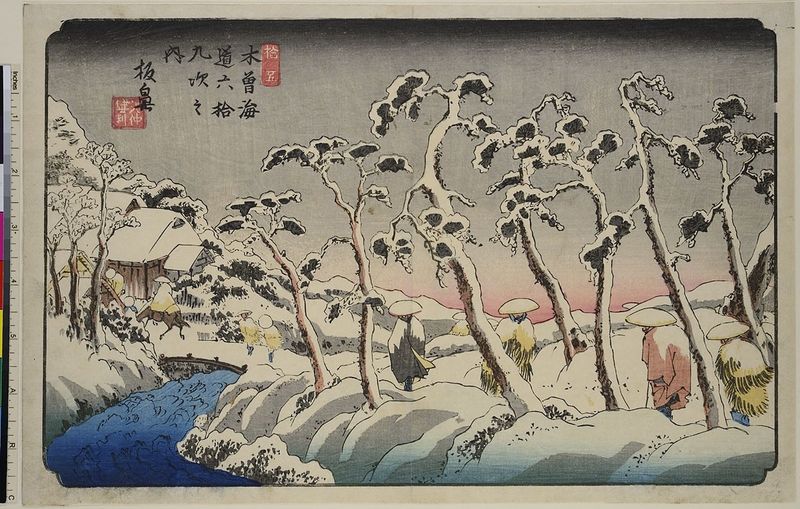
Titel: Itahana, Blatt 15 aus der Serie: Die 69 Stationen des Kisokaido
Künstler: Keisai Eisen
Standort: Hamburg
Institution: Museum für Kunst und Gewerbe Hamburg
Schlagwörter: baum, bäume, fluss, landschaft, schnee, bach, strauch, brücke, reiter, reiten, kopfbedeckung, holzschnitt, schriftzeichen, druckgraphik, druckgrafik, tracht, china, kiefer, zeit, farbholzschnitt, anlagen, landschaftsdarstellung, volkstracht, reiterbildnis, edo, reproduktionen, druckerzeugnisse, sträucher